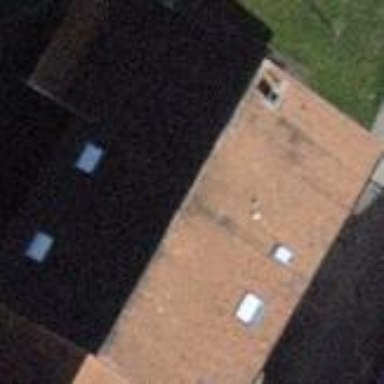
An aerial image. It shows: Terrace building.